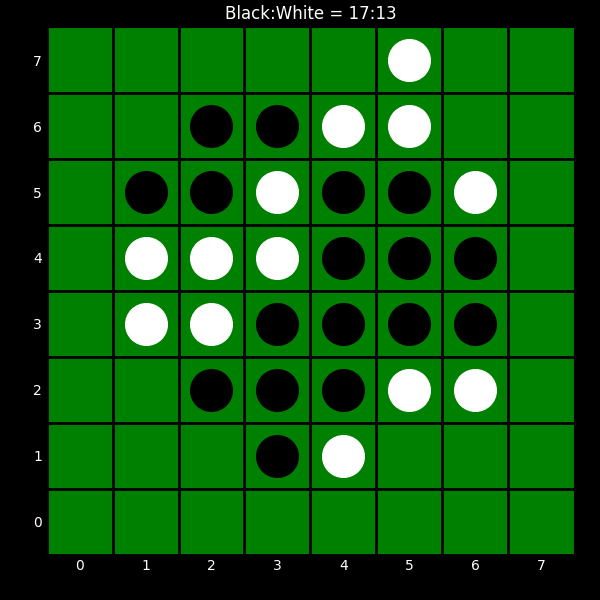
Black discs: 17
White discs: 13